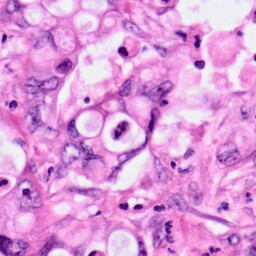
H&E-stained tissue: Pancreatic